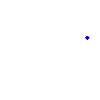
Particle: kaon